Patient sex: M
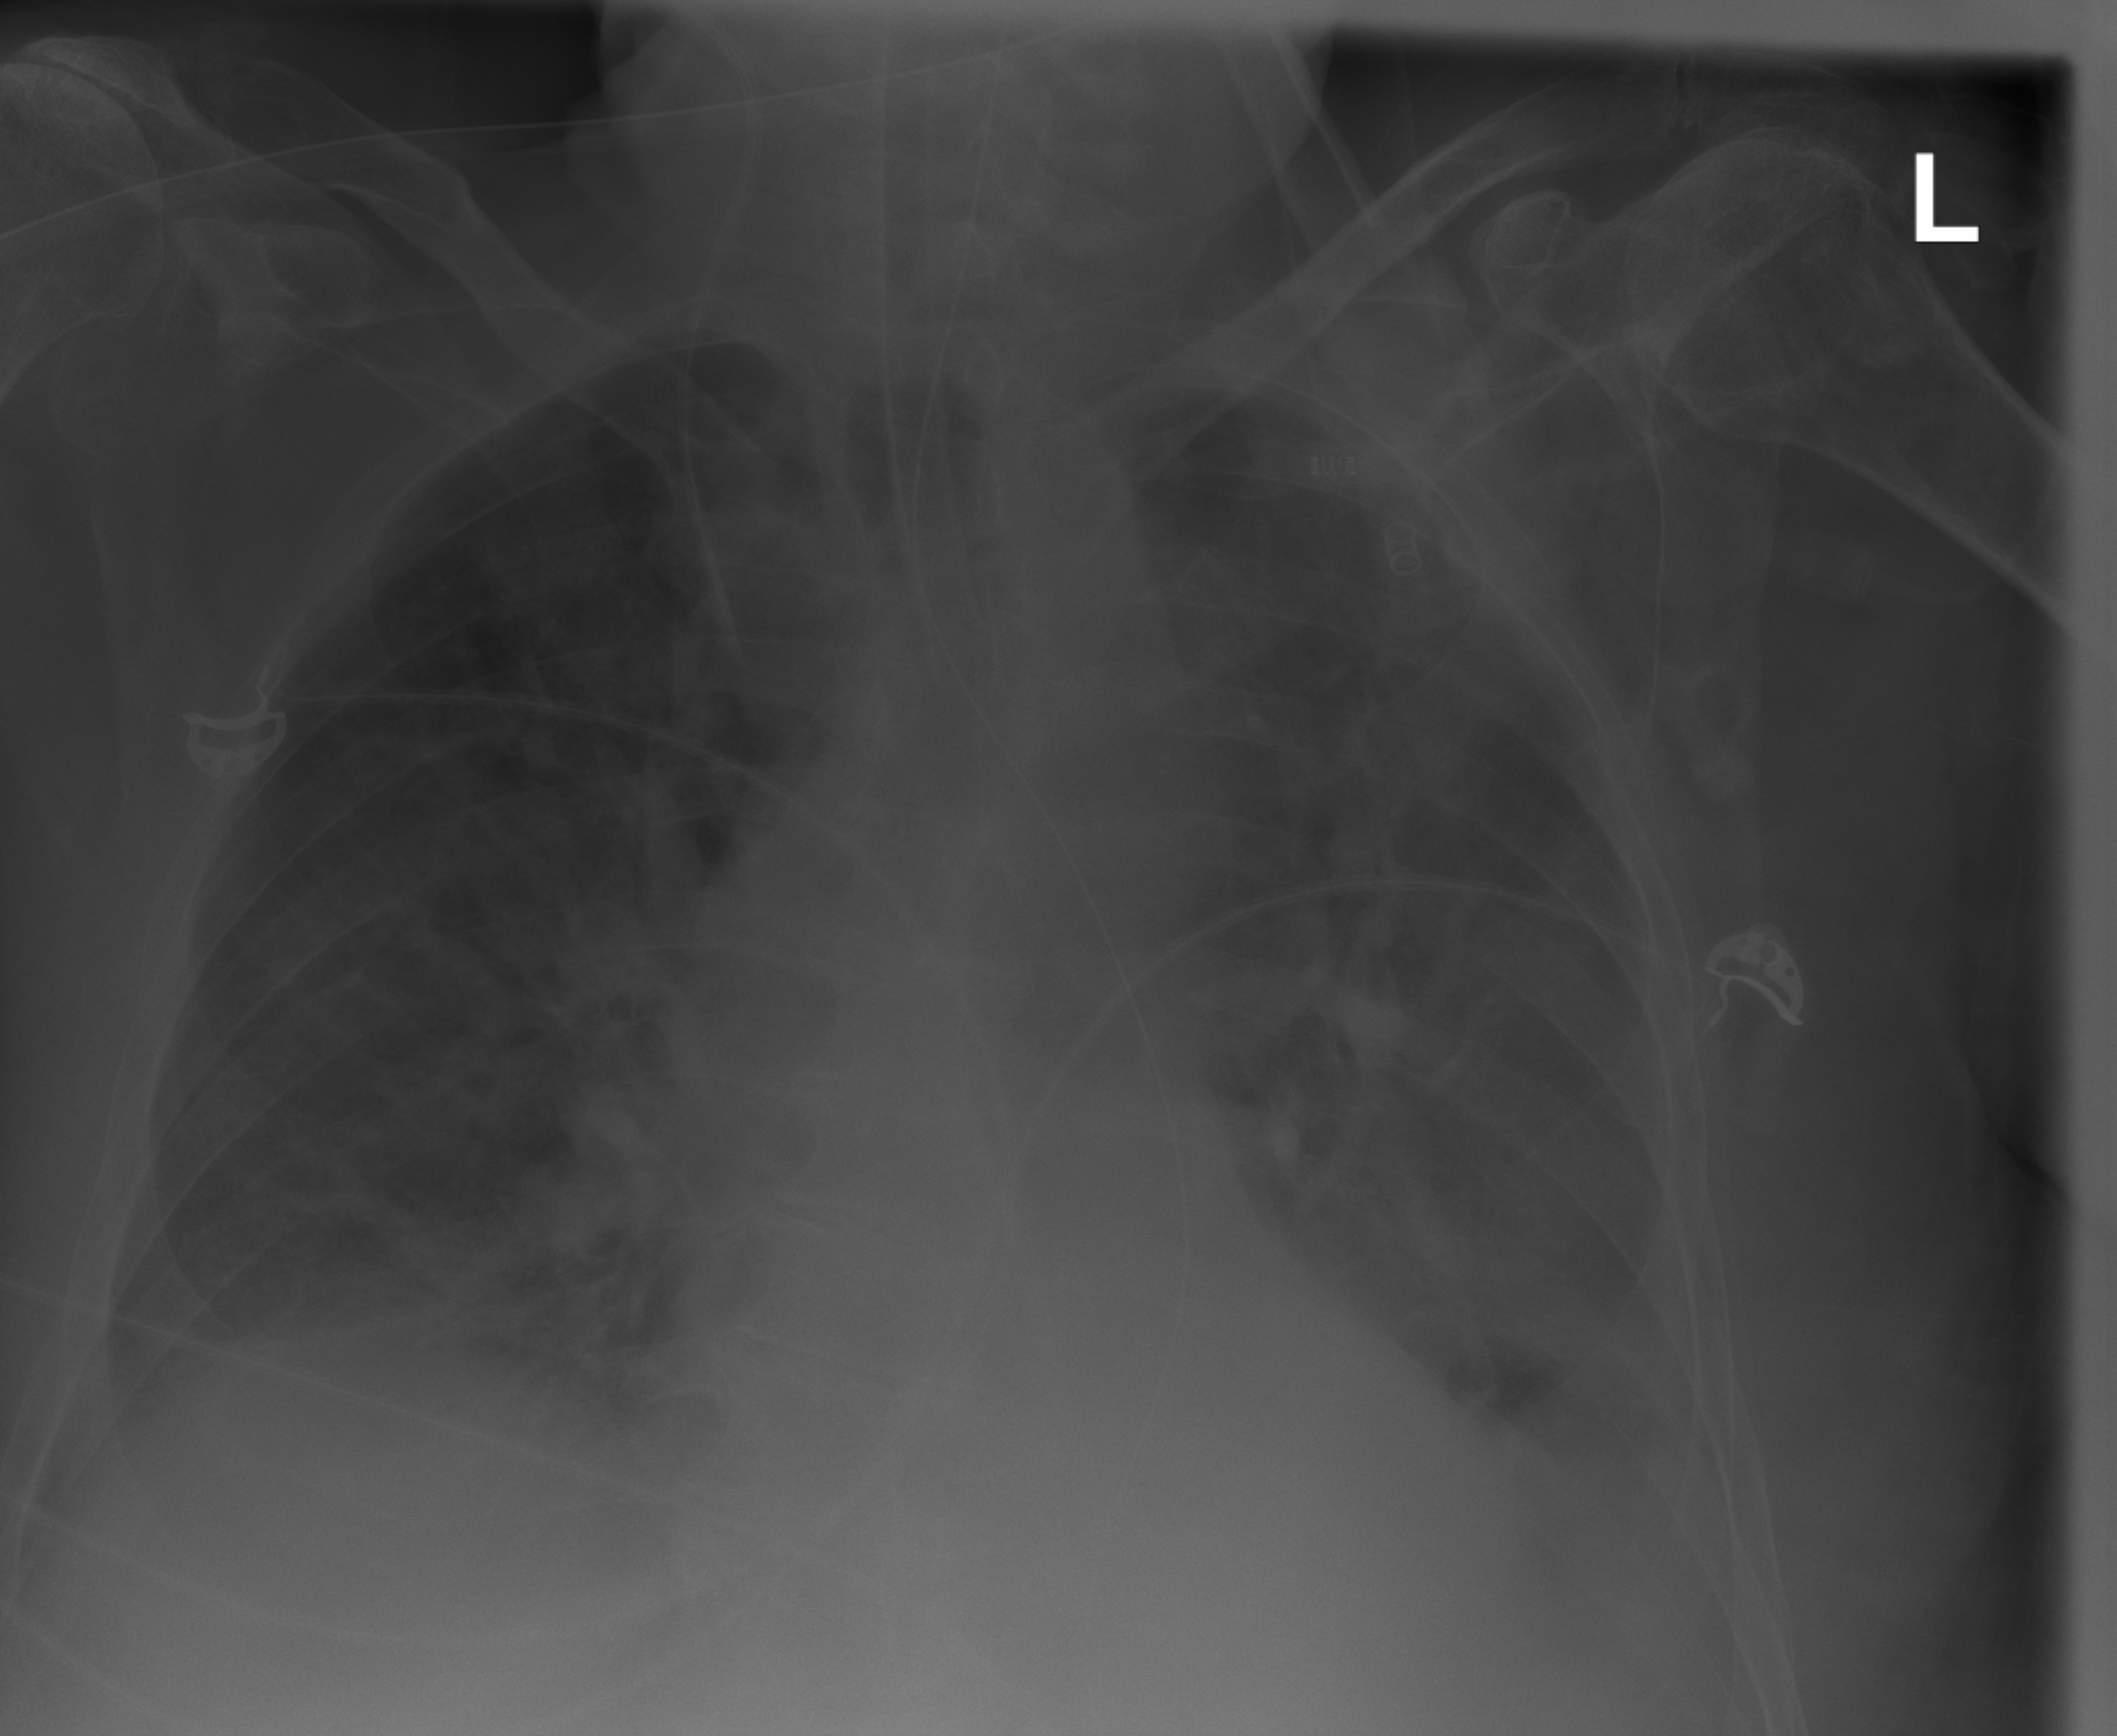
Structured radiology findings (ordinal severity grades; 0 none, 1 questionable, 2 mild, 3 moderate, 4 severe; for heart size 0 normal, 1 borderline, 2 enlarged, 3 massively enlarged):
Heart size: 1
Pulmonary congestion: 2
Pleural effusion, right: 2
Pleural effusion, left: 2
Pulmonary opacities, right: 2
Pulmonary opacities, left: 2
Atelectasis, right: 2
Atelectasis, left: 2